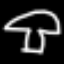
Label: mushroom